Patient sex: F
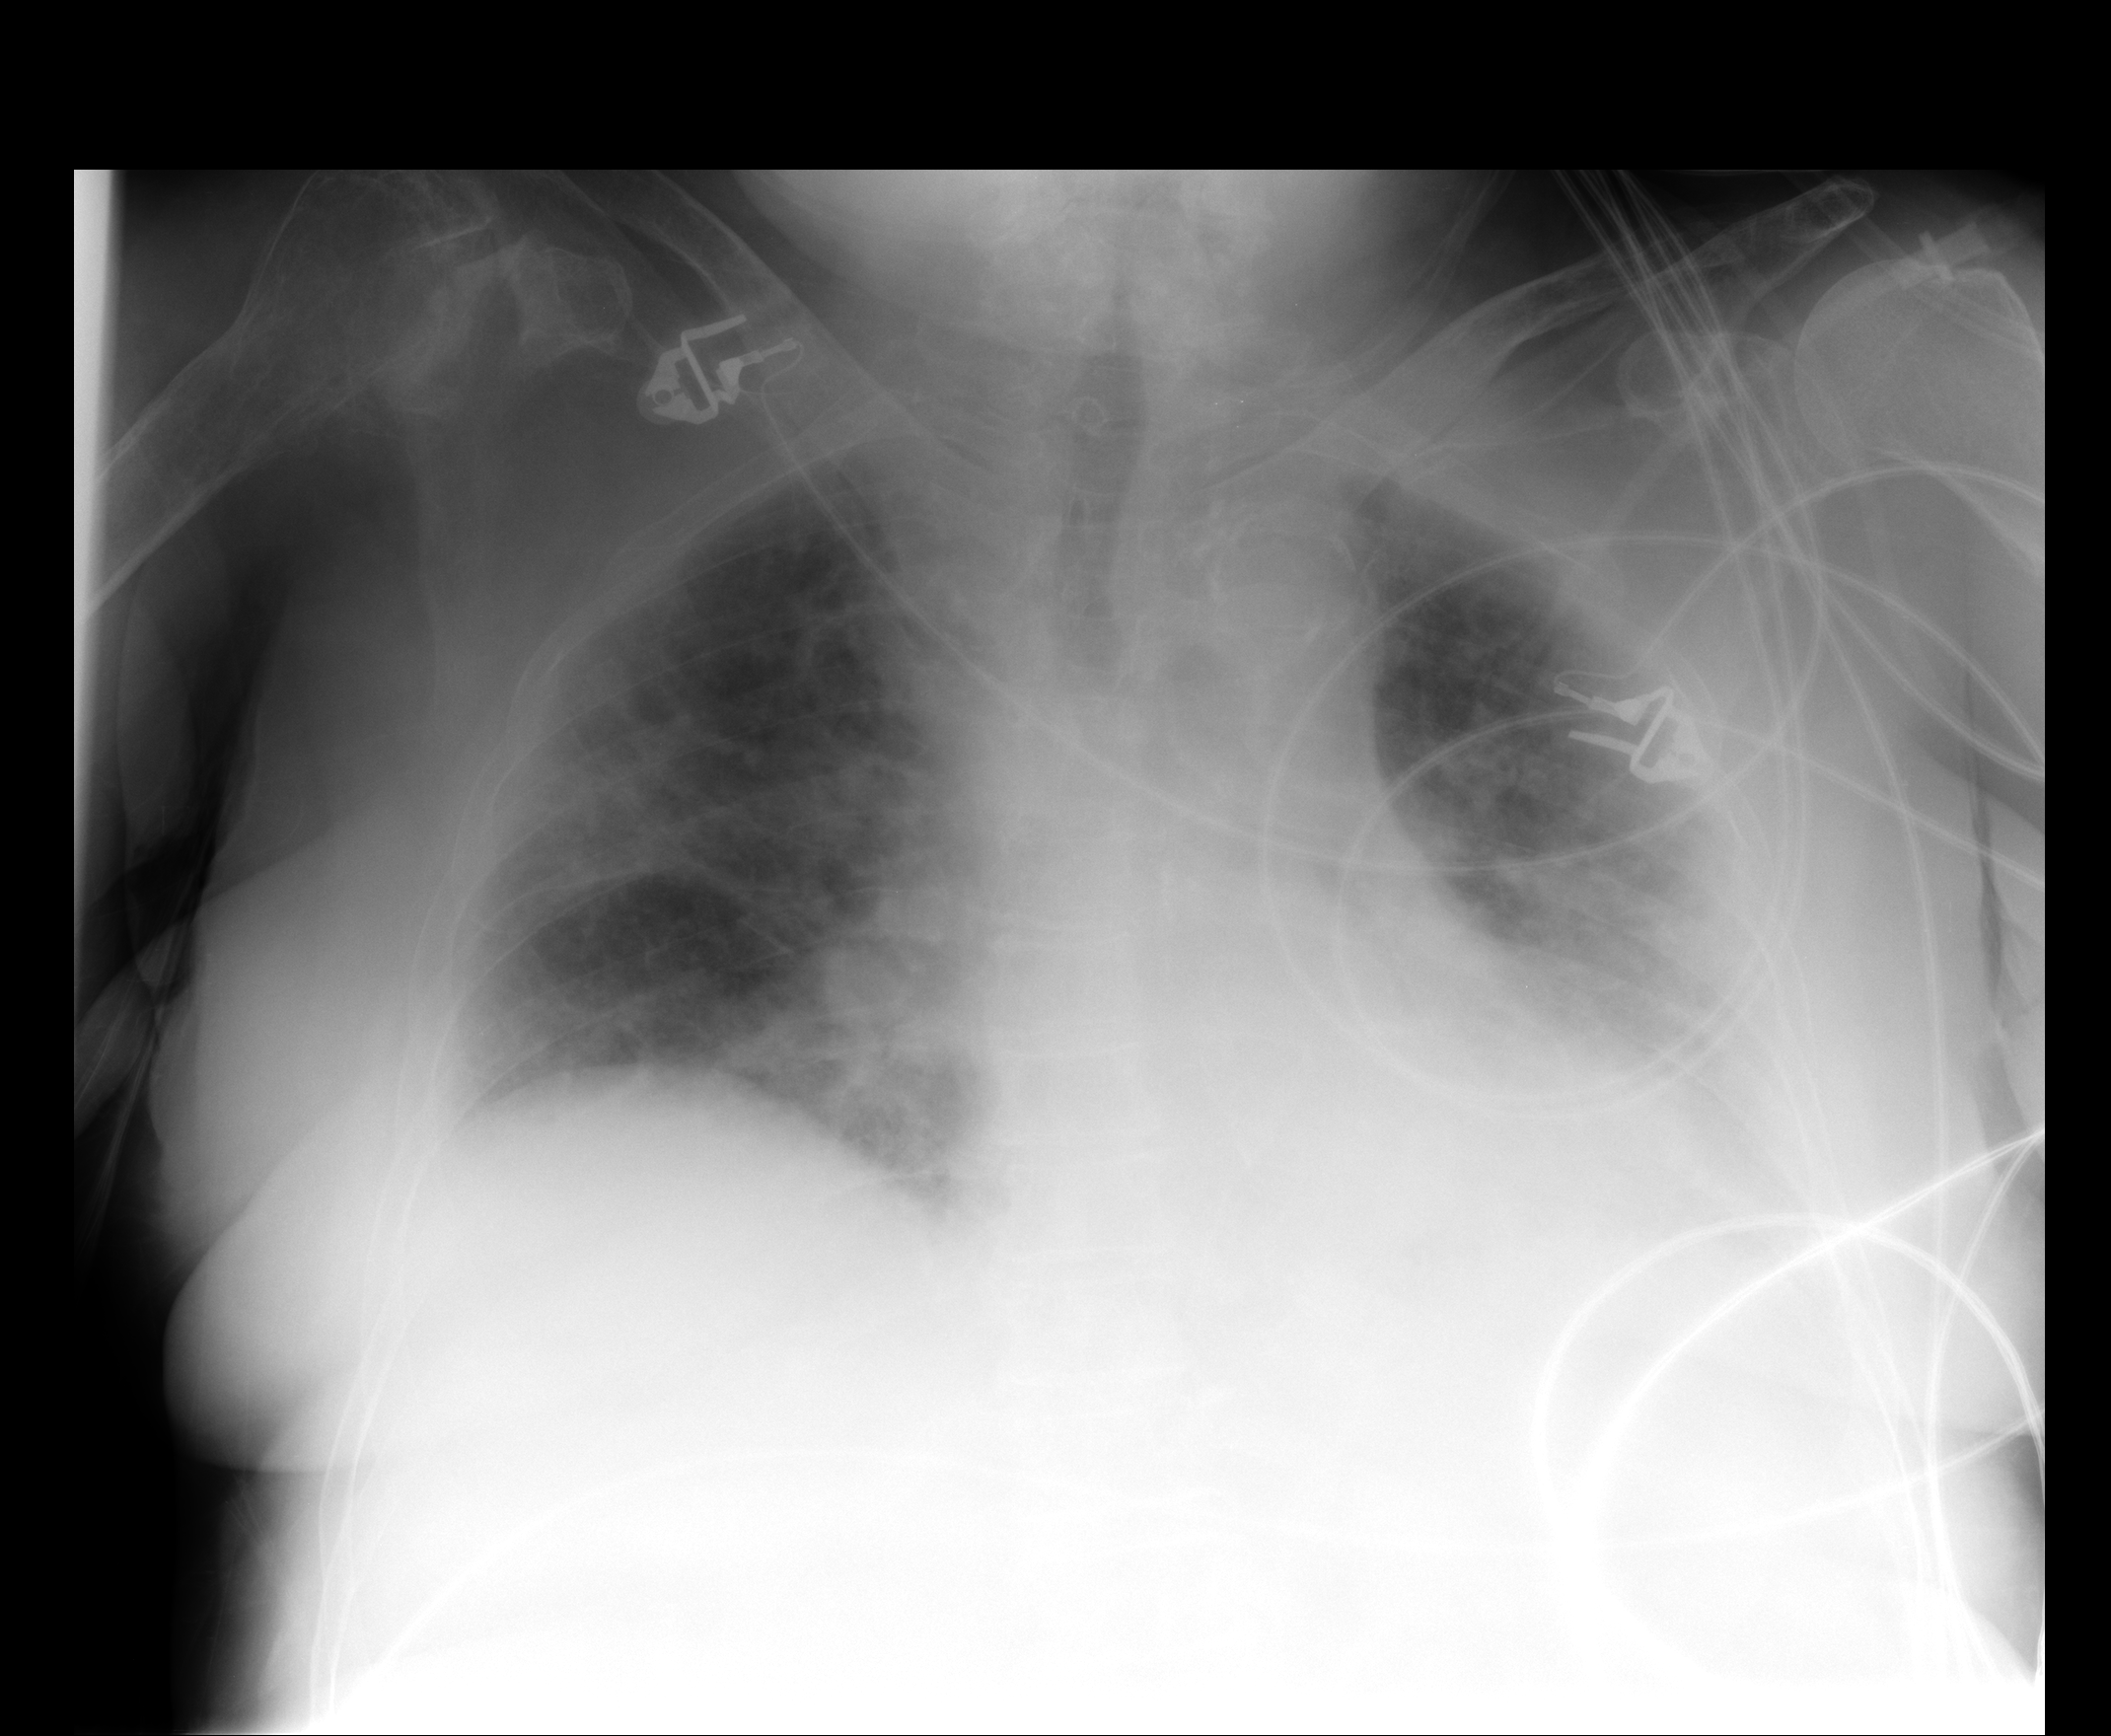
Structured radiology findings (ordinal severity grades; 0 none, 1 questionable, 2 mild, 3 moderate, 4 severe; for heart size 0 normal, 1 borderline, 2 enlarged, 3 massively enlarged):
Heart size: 0
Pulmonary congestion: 0
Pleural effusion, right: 0
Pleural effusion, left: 2
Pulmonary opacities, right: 2
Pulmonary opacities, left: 2
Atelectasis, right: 2
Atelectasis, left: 2